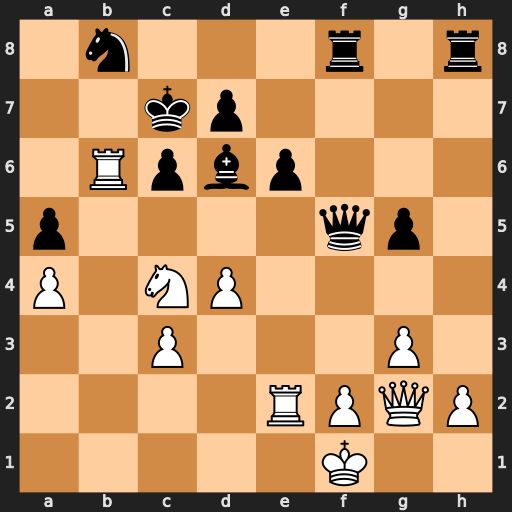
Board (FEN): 1n3r1r/2kp4/1Rpbp3/p4qp1/P1NP4/2P3P1/4RPQP/5K2
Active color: w
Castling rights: -
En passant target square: -
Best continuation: Rb7+ Kxb7 Nxd6+ Ka8 Nxf5